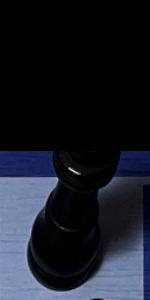
Label: King_Black